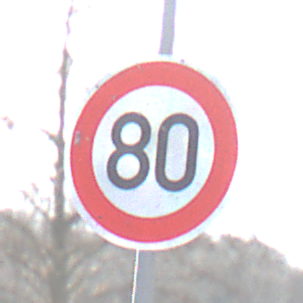
Verkehrszeichen: Geschwindigkeit80
Umgebung: Outdoor, Nature
Tageszeit: MorningAfternoon
Wetter: PartlyCloudy
Licht: Natural
Jahreszeit: NotSpecified
Kontrast: HighContrast